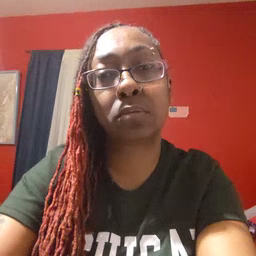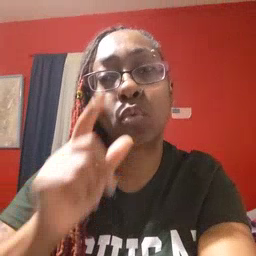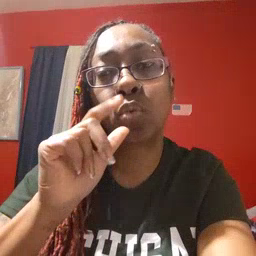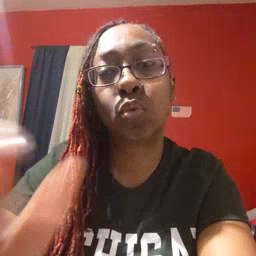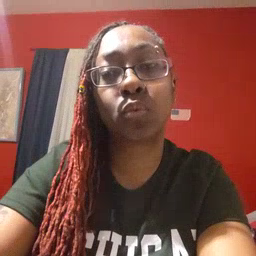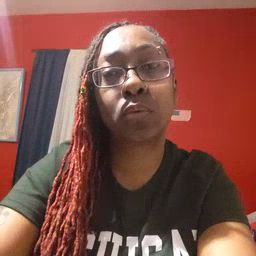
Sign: who